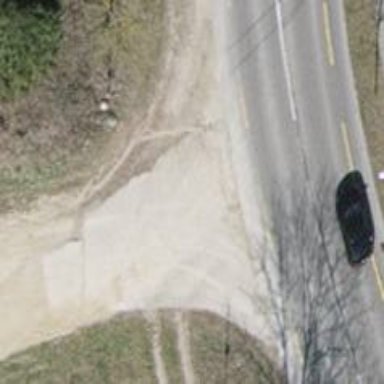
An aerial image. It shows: Well-maintained track road with grade 1 tracktype.